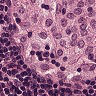
Metastatic tissue present: no